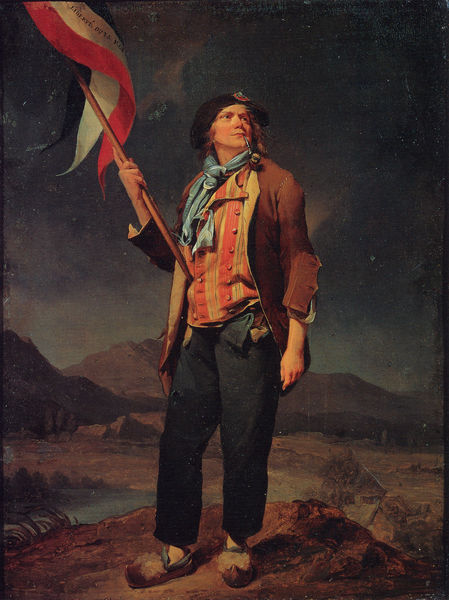
Titel: The Standard-Bearer of the Civic Festival
Künstler: Louis Léopold Boilly
Standort: Paris
Institution: Musée Carnavalet
Schlagwörter: baum, berg, blau, dunkel, felsen, gemälde, hand, himmel, kämpfer, mann, wasser, weiß, wolken, bäume, fluss, gelb, landschaft, ocker, see, ufer, abend, braun, frankreich, frau, grau, hell, hintergrund, holz, hut, licht, nacht, orange, schwarz, vordergrund, blick, rot, schal, tuch, weg, wiese, wolke, beige, malerei, blond, hose, jacke, jung, kappe, mütze, gesicht, halten, knoten, stehen, stein, steine, ärmel, niederlande, portrait, porträt, bach, einsamkeit, ferne, hügel, natur, einsam, gewässer, rauch, figur, knopf, locken, tal, anhöhe, fell, wangen, düster, schuhe, stab, fahne, flagge, trikolore, berge, fels, gebirge, gipfel, böschung, banner, tricolore, dunkelblau, pfeife, halstuch, gestreift, streifen, allein, knöpfe, knopfleiste, weste, bauer, sterne, künstler, barrett, revolution, kämpfen, wimpel, baskenmütze, französich, pantoffel, schlappen, freiheit, tümpel, hüfte, hosentasche, jakett, stange, schauspieler, egalite, preussen, jakobiner, pantoffeln, fraternite, franzose, standarte, holzschuhe, holzschuh, fahnenstange, flage, bleu blanc rouge, pantinen, fahnenträger, sacko, clogs, heraldik, klompen, patriot, pfadfinder, revolutio, revoluzzer, revuluzzer, vaterland, kokarde, revolutionär, holzpantinen, b, andre chenier, porträportrait